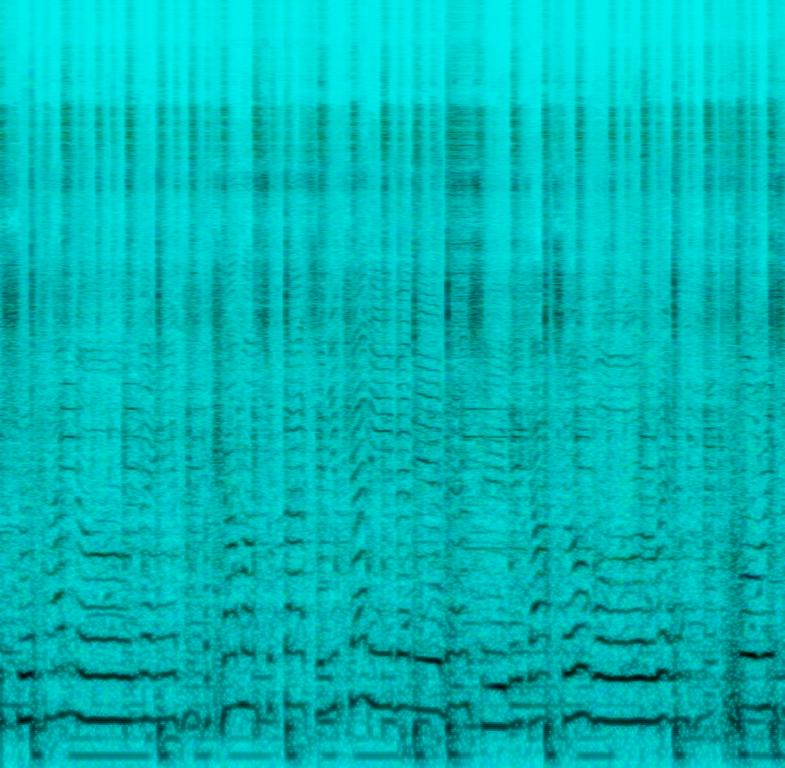
The low quality recording features a live performance of an Alternative/Indie song and it consists flat male vocal singing over electric guitar chord progression, thin, but groovy bass guitar, punchy kick and snare hits, soft rimshots, soft crash cymbal, shimmering hi hats and a drum break. It sounds energetic, groovy and addictive, due to the cadence.